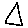
Label: triangle